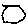
Label: hexagon